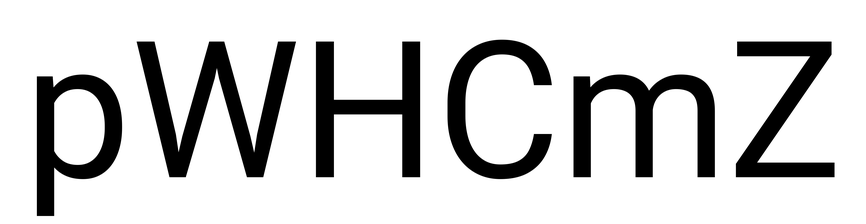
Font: Roboto_Regular